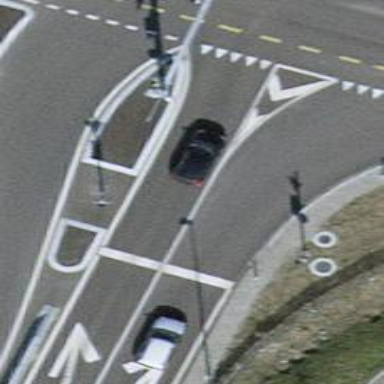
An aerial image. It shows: Road with traffic signals.